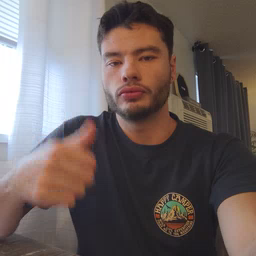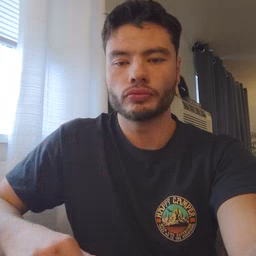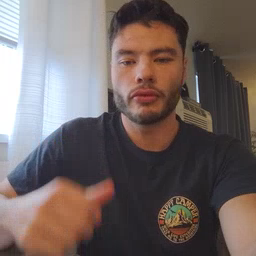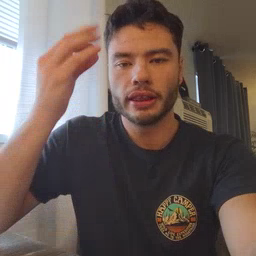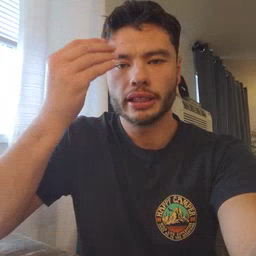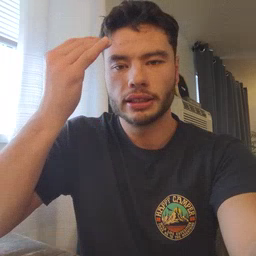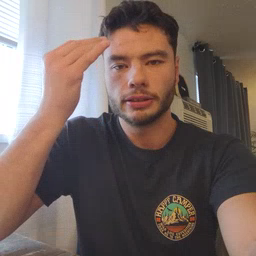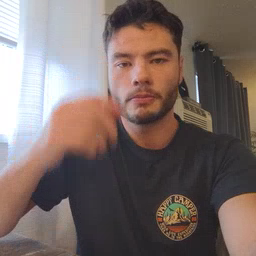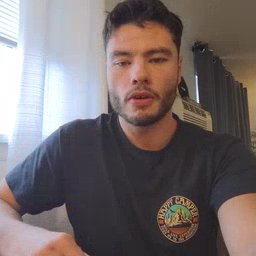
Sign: think